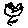
Label: flower